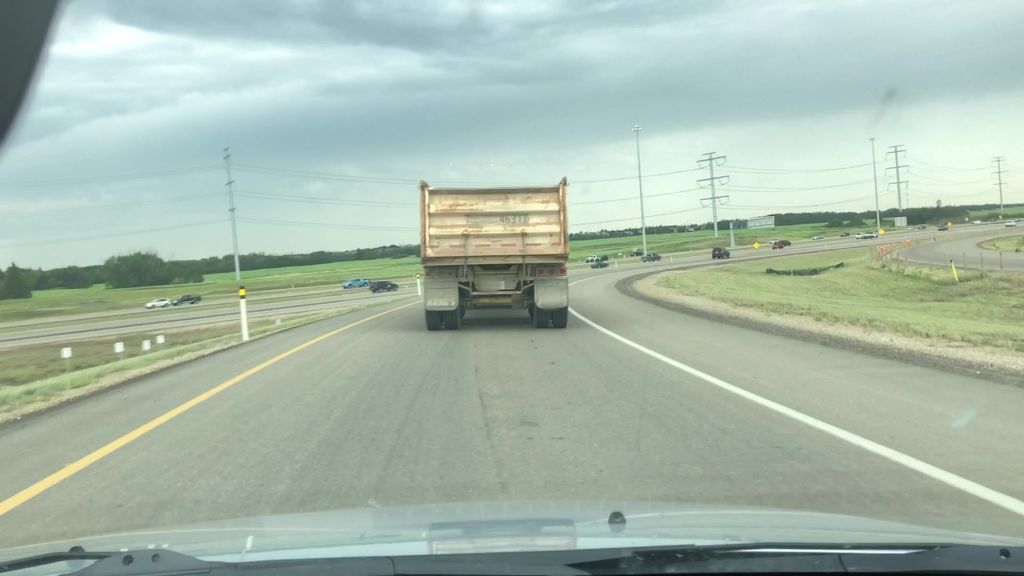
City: edmonton